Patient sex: M
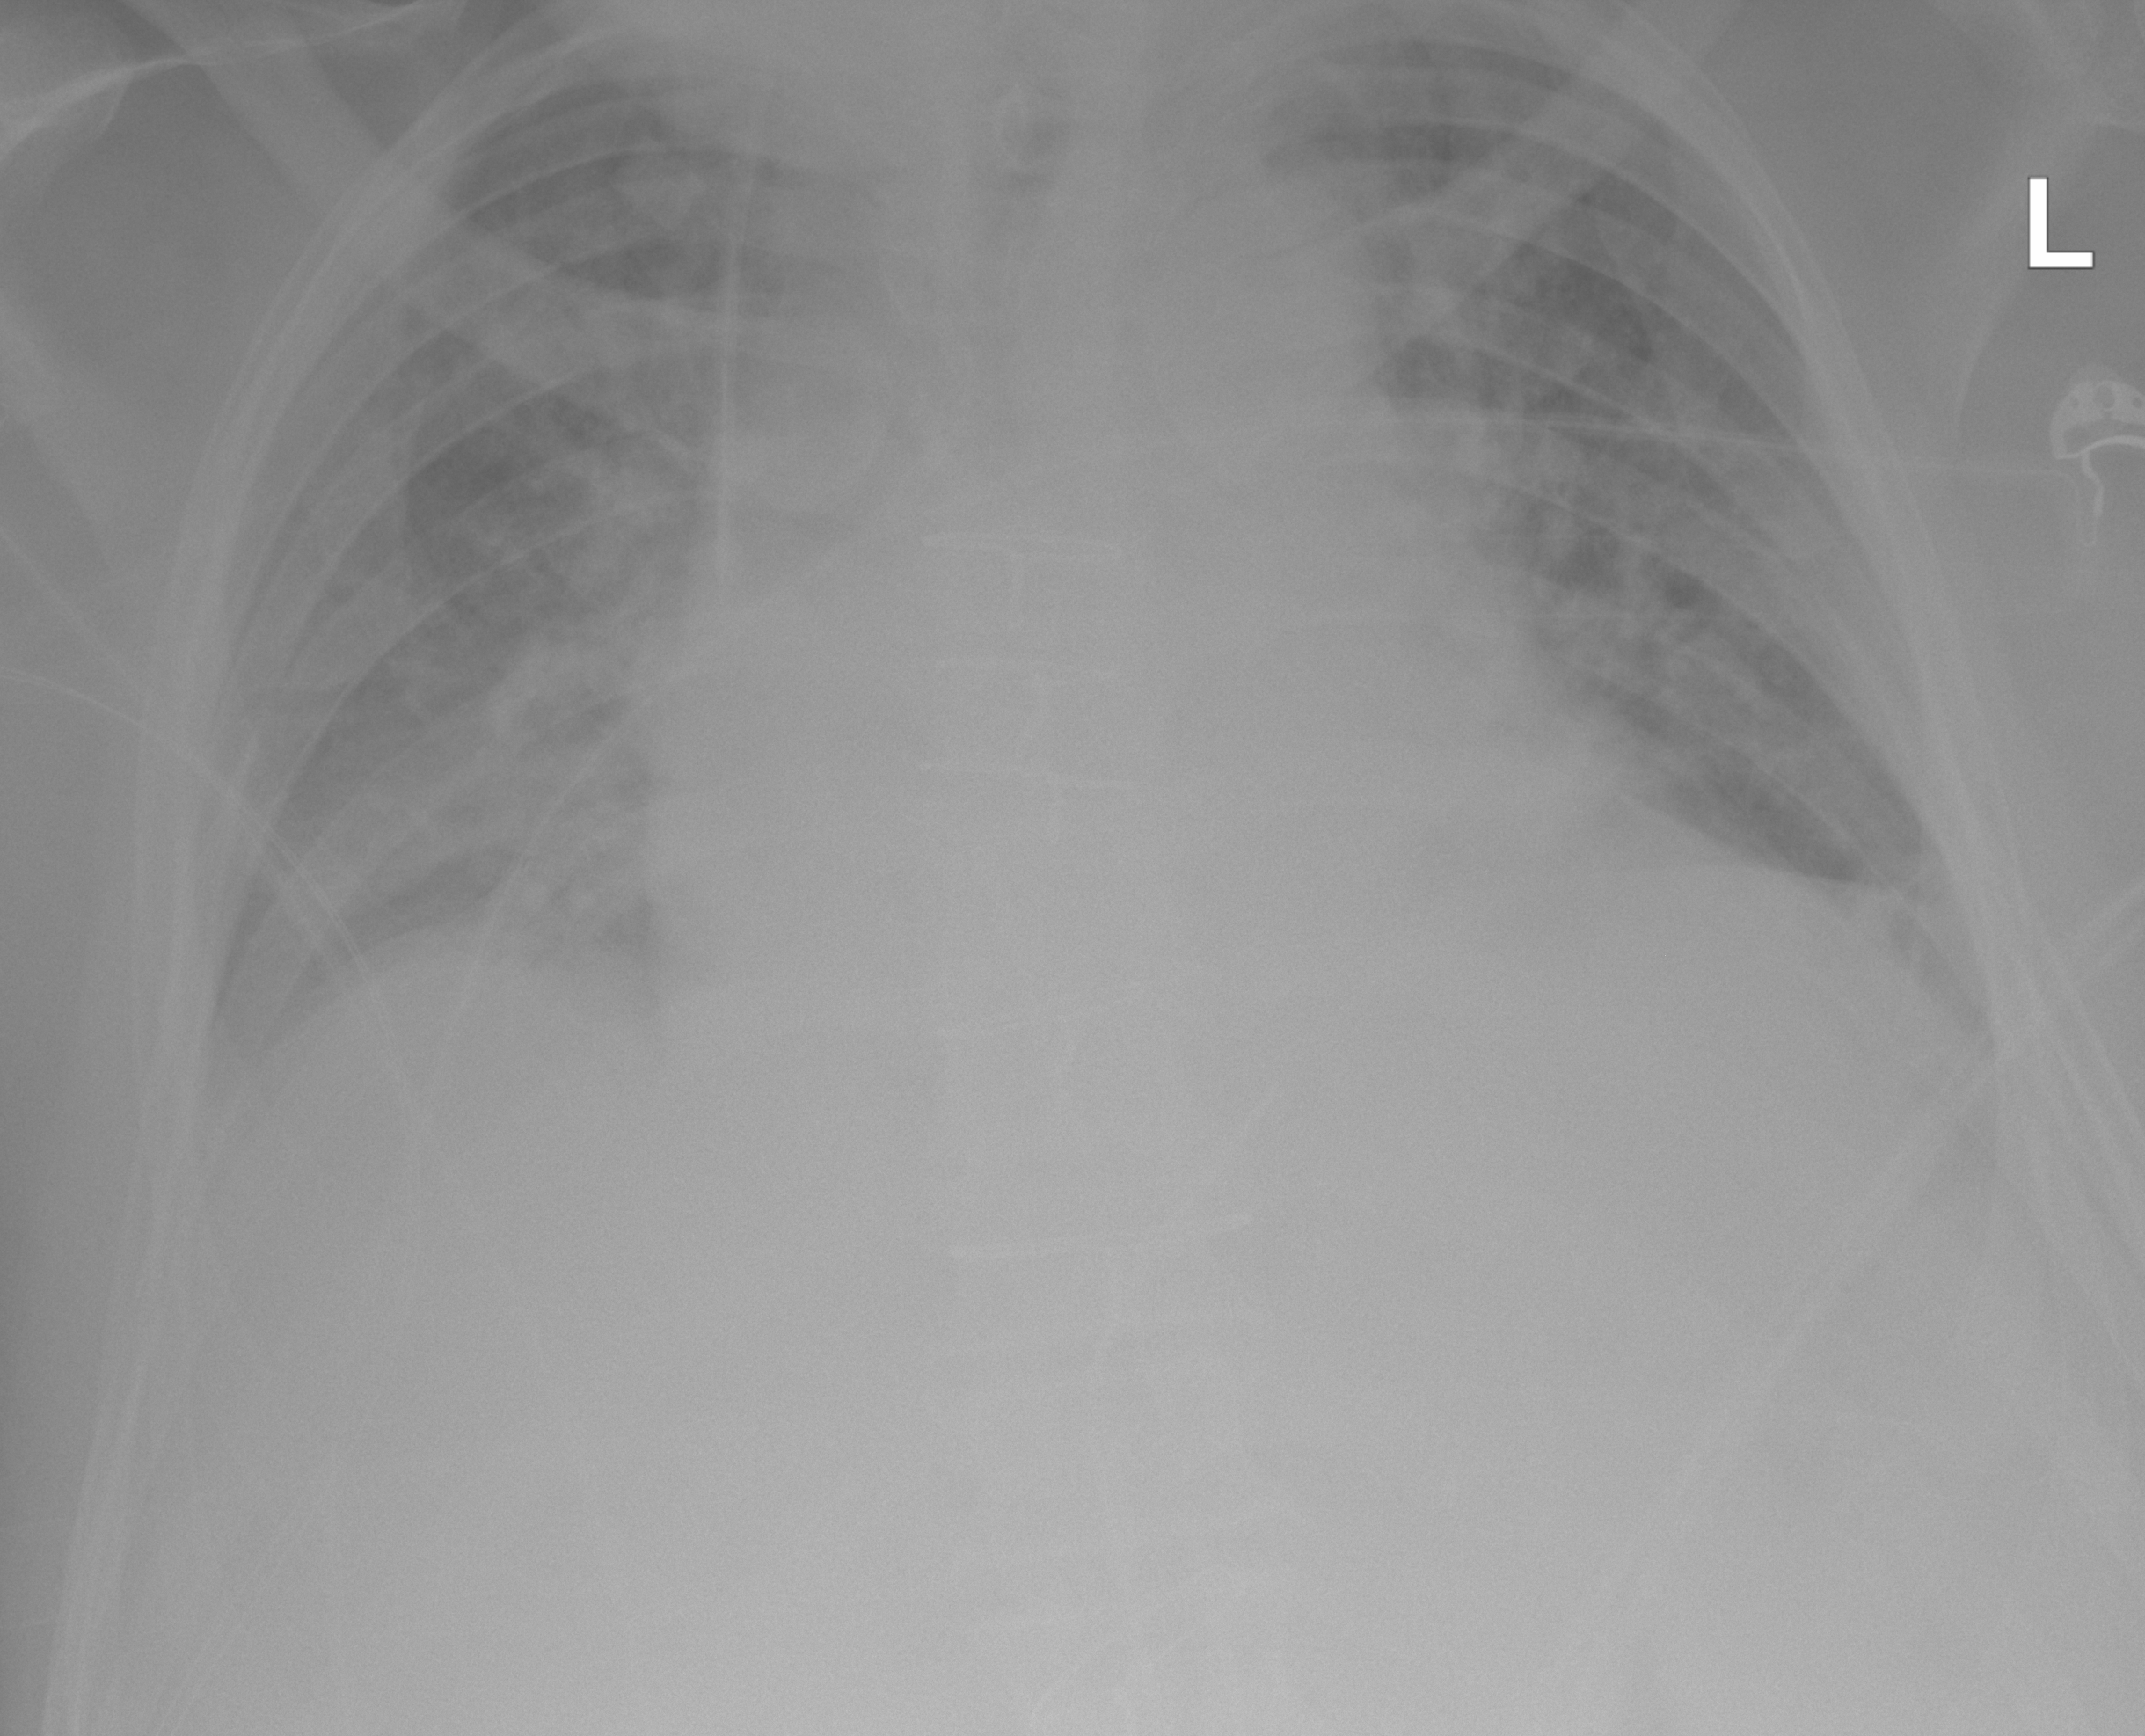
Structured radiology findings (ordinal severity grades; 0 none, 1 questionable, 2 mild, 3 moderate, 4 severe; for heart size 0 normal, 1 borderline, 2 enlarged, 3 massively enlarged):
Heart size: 2
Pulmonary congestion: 2
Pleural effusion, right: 2
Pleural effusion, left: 0
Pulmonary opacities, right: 2
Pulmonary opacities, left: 2
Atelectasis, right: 2
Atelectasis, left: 2